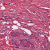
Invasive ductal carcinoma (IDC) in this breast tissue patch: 1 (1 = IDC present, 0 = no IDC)